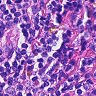
Metastatic tissue present: no